Question: I'm using a wide-angle lens (178o Diagonal FOV ) and I'm trying to calibrate it properly using Opencv Calibration module. All the detection and calibration process are working fine, but the result is very poor.
I have tried many different configurations:
- - - -
The best I can get is something like:
Any ideas about how could I get a good calibration?
Do you think using two calibrattion patterns at the same time, or using a circles grid as calibration pattern would help?
I've seen in opencv 3.0 thin prism coeffs are added. I haven't tried it, but I don't think there will make a difference, right? Edit: Checked it... Nothing
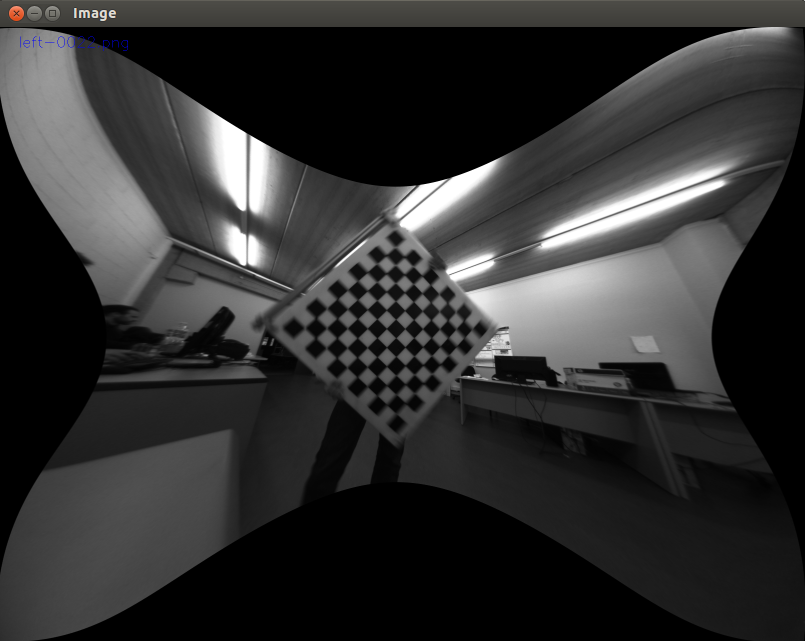
Answer: fisheye lenses have different distortion modelling. For calibrating a fisheye camera, use opencv fisheye module. See <URL>.